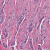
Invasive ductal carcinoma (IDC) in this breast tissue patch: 1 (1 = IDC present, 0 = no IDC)